Field crop: tomato
Growth stage: 1
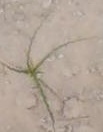
Species: cyperus